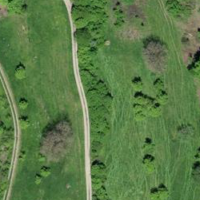
EUNIS habitat code: 52
Species observed at this site:
Lamium galeobdolon
Geum rivale